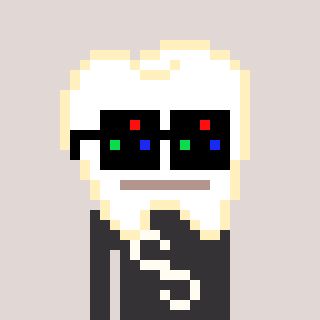
a pixel art character with square black sunglasses, a tooth-shaped head and a grayscale-colored body on a warm background